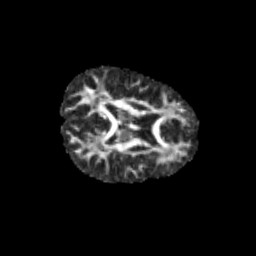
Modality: FA
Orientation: axial
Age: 12
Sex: female
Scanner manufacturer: siemens
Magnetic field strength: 3 T
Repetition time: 3.8 s
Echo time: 0.07 s